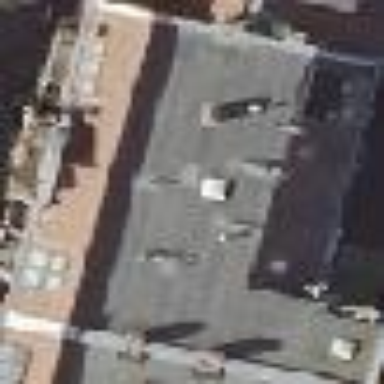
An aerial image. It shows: Building with roof that has double saltbox shape.